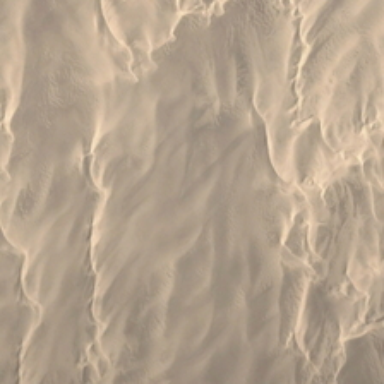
Some ripples are in a piece of yellow desert .